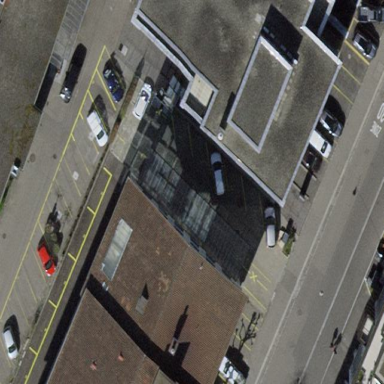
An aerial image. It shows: View of roof of building.